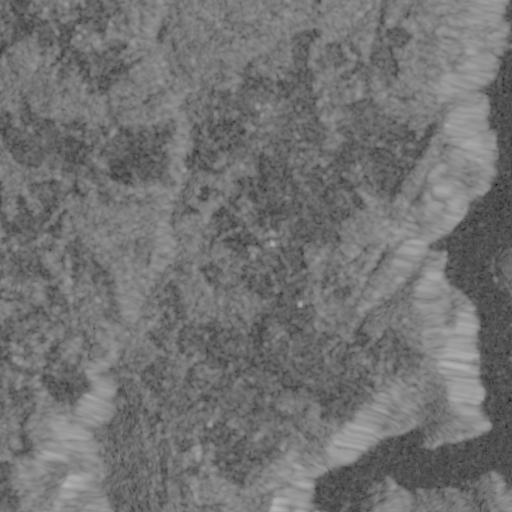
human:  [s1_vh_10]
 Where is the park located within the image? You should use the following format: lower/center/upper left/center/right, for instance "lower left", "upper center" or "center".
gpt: The park is located in the center left of the image.
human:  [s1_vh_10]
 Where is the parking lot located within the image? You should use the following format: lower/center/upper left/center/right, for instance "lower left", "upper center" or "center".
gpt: The parking lot is located in the lower right of the image.
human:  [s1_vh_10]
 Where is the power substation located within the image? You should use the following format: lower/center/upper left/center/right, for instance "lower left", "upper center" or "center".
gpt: The power substation is located in the lower center of the image.
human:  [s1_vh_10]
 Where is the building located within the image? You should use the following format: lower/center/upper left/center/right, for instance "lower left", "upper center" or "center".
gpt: There is no building in the image.

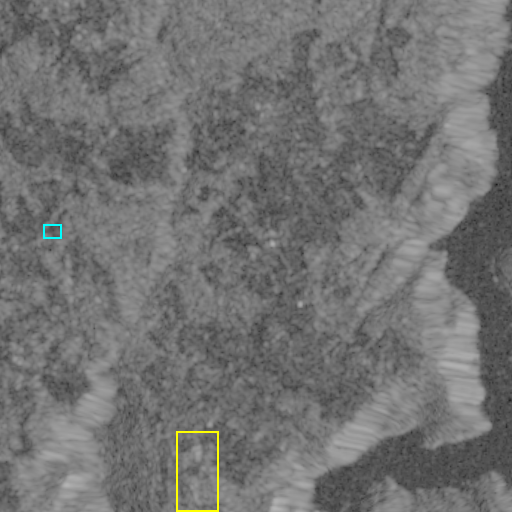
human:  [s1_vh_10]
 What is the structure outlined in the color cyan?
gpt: The structure outlined in cyan is a park.
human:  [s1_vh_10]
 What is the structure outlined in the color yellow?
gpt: The structure outlined in yellow is a power substation.
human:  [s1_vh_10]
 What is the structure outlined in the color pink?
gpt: There is no pink outline.